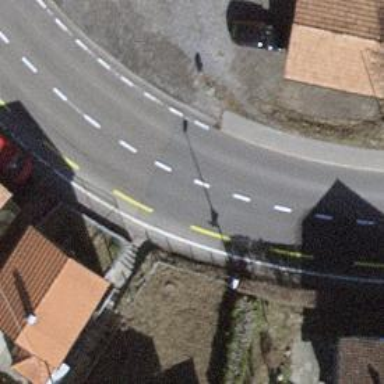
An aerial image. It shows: Secondary road with asphalt surface. There is designated lane for cyclists on the left side.